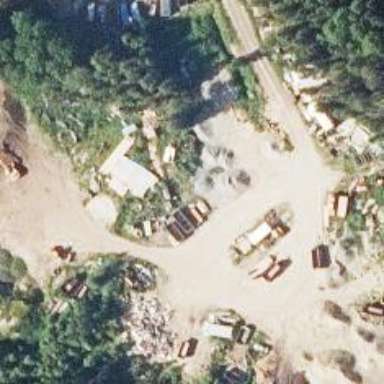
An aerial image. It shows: Recycling center for various types of waste.